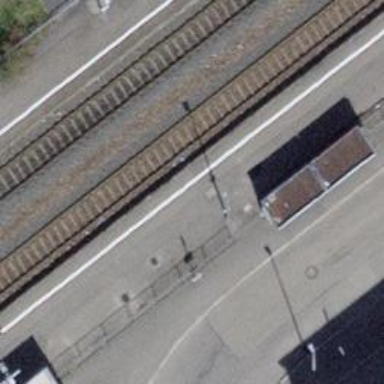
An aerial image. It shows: Fence with bar-type bars.